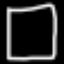
Label: square